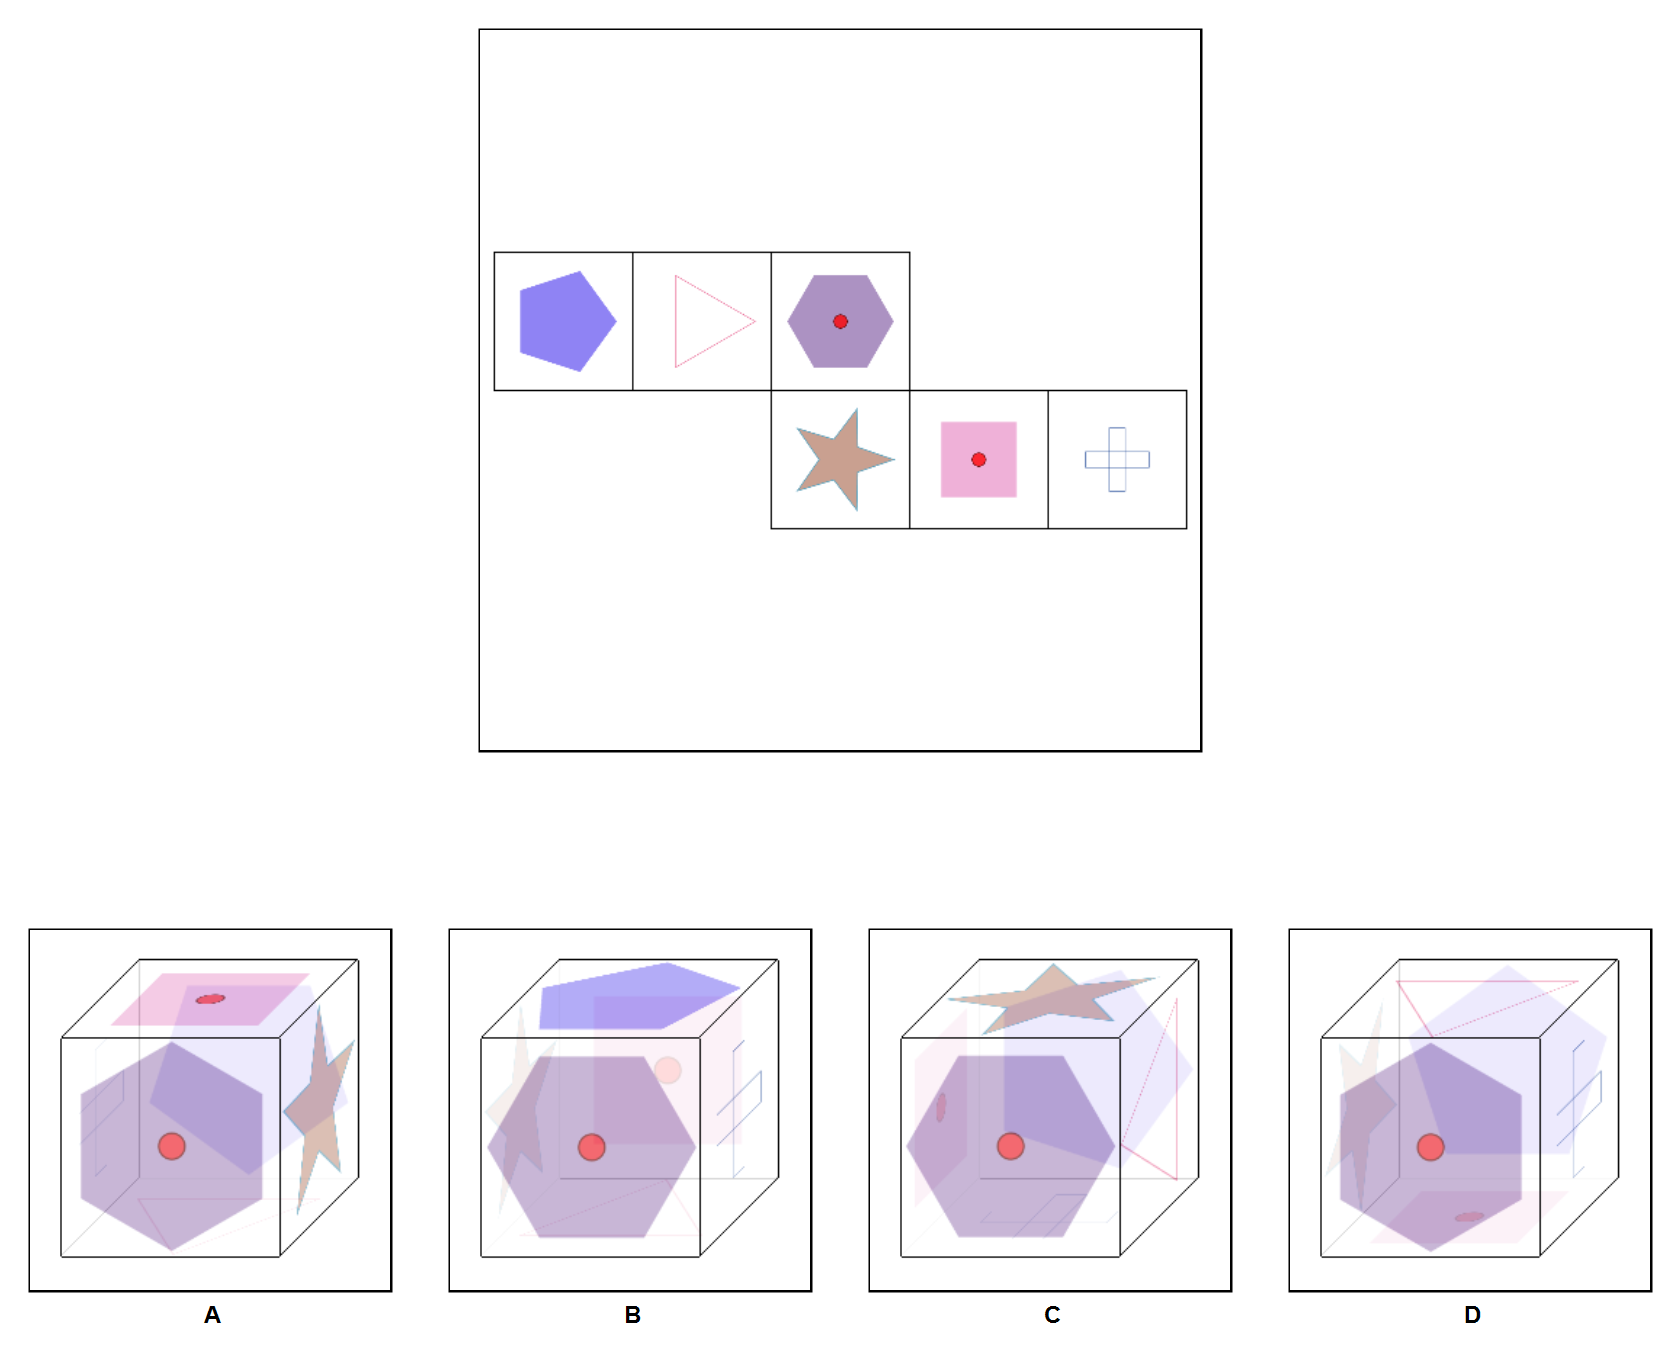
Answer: B